Field crop: maize
Growth stage: 1
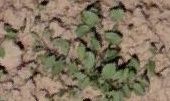
Species: convolvulus